Field crop: tomato
Growth stage: 2
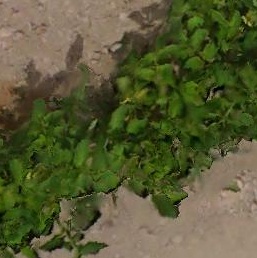
Species: tomato